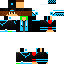
A male human skin with medium skin, wearing brown long hair dressed in a blue hoodie and black pants, featuring a closed mouth.